Question: My 'game' keeps crashing after I resume it. Basically, I launch the app and everything works. Then I press the home button and go back to my home screen. Still all the normal stuff. But THEN when I open the app back up, it just freezes and after 1 minute or so, I get a not responding message.
Here is my main activity:
'''
package com.amzoft.android.starraider;
import android.app.Activity;
import android.content.Context;
import android.graphics.Canvas;
import android.hardware.Sensor;
import android.hardware.SensorEvent;
import android.hardware.SensorEventListener;
import android.hardware.SensorManager;
import android.os.Bundle;
import android.util.Log;
import android.view.KeyEvent;
import android.view.MotionEvent;
import android.view.SurfaceHolder;
import android.view.SurfaceView;
import android.view.View;
import android.view.View.OnKeyListener;
import android.view.View.OnTouchListener;
import android.view.Window;
import android.view.WindowManager;
public class StarRaiderMain extends Activity implements OnTouchListener, OnKeyListener, SensorEventListener{
FastRenderView renderView;
SensorManager sensorManager;
Sensor accelerometer;
Thread mainGameThread;
Player player;
public void onCreate(Bundle savedInstanceState)
{
super.onCreate(savedInstanceState);
requestWindowFeature(Window.FEATURE_NO_TITLE);
getWindow().setFlags(WindowManager.LayoutParams.FLAG_FULLSCREEN, WindowManager.LayoutParams.FLAG_FULLSCREEN);
renderView = new FastRenderView(this);
renderView.setOnKeyListener(this);
renderView.setFocusableInTouchMode(true);
renderView.requestFocus();
setContentView(renderView);
sensorManager = (SensorManager)getSystemService(Context.SENSOR_SERVICE);
accelerometer = sensorManager.getSensorList(Sensor.TYPE_ACCELEROMETER).get(0);
mainGameThread = new Thread(new mainGameThread());
player = new Player(this);
}
@Override
protected void onResume()
{
super.onResume();
renderView.resume();
renderView.requestFocus();
sensorManager.registerListener(this, accelerometer, SensorManager.SENSOR_DELAY_GAME);
}
@Override
protected void onPause()
{
super.onPause();
renderView.pause();
sensorManager.unregisterListener(this);
}
@Override
public void onAccuracyChanged(Sensor sensor, int accuracy)
{
}
@Override
public void onSensorChanged(SensorEvent event)
{
player.onSensorChanged(event);
}
@Override
public boolean onKey(View v, int keyCode, KeyEvent event)
{
player.onKey(v, keyCode, event);
return true;
}
@Override
public boolean onTouch(View v, MotionEvent event)
{
return true;
}
class FastRenderView extends SurfaceView implements Runnable
{
Thread renderThread = null;
SurfaceHolder holder;
volatile boolean running = false;
public FastRenderView(Context context)
{
super(context);
holder = getHolder();
}
public void resume()
{
running = true;
renderThread = new Thread(this);
renderThread.start();
}
public void pause()
{
running = false;
while(true)
{
try{
renderThread.join();
}catch(InterruptedException e){
Log.d("StarRaider", e.getMessage());
}
}
}
@Override
public void run()
{
while(running)
{
if(!holder.getSurface().isValid())
continue;
Canvas canvas = holder.lockCanvas();
onDraw(canvas);
holder.unlockCanvasAndPost(canvas);
}
}
public void onDraw(Canvas canvas)
{
canvas.drawRGB(255, 255, 255);
player.onDraw(canvas);
}
}
class mainGameThread extends Thread
{
mainGameThread()
{
super("mainGameThread");
start();
}
public void run()
{
try{
player.onUpdate();
}catch(Exception e){
}
}
}
}
'''

Any help would be greatly appreciated.
Here is my logcat output: <URL>
I have a main game thread, because I read that if the render thread gets stuck for 2 seconds, it crashes.
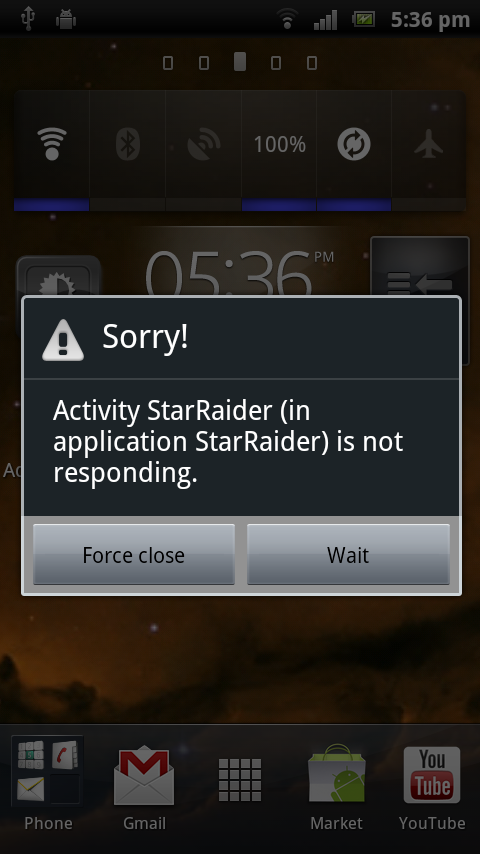
Answer: It looks like it might be one of two things.
You should probably be explicitly pausing your thread in 'onPause()'. That might cause application deadlock if it tries to resume without having been paused.
You should also take a look at the Google I/O presentation on Replica Island. It's about an hour long. Take note of the part where he talks about garbage collection. This might be what's happening and causing your app to crash because of an ANR error.
I hope this helps!